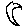
Label: moon